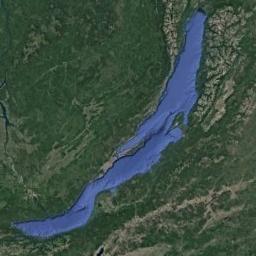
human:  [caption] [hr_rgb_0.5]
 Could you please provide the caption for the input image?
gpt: The lake in the picture is shaped like a duck .

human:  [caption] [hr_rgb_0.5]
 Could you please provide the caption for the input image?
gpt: A long, Pale-blue lake surrounded by green vegetation .

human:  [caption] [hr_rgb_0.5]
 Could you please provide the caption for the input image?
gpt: Many trees are around the lake .

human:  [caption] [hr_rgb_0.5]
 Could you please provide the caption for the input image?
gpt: The lake lies on a plain covered with vegetation and the water is blue .

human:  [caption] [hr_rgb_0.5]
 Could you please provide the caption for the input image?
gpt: There are green meadows and forests around the blue lake .